Question: In a dataframe I have two columns with the information of when some football players make their debut.The columns are called 'Debut' and 'Debut Deportivo'. I have to create a function to create a new column with the YYYY year information of both columns keeping the Nan values from both when applied. Let me show and example:
With the code I have wrote until now, I am able to get the value from one column a put it in the new one, but I've never reach the form to combine both.
The result should be something like this:
| Debut | Debut Deportivo | fecha_debut |
| ----- | --------------- | ----------- |
| 27 de mayo de 2006 | 2006(UD Vecindario) | 2006 |
| 21 de agosto de 2010 | 11 de agosto de 2010(Portuguesa) | 2010 |
| 21 de agosto de 2010 | NaN | 2010 |
| NaN | NaN | NaN |
Can you help me to get this code right please
'''
df_4['Debut deportivo'].fillna('0000',inplace=True)
df_4['Debut'].fillna('0000', inplace=True)
def find_year(x):
ano = re.search('\d{4}', x)
return int(ano.group(0)) if ano else 0
df_4['fecha_debut'] = df_4['Debut'].map(find_year)
df_4['fecha_debut'] = df_4 ['Debut deportivo'].apply(lambda x: np.nan if x.find('2')==-1 else x[x.find('0')-1:x.find('(')])
df_4['club_debut'] = df_4 ['Debut deportivo'].apply(lambda x: np.nan if x.find ('(')==-1 else x[x.find('(')+1:x.find(')')])
df_4['fecha_debut'] = df_4['fecha_debut'].replace(0,np.nan)
# No modifiques las siguientes lineas
assert(isinstance(df, pd.DataFrame))
return df'''
'''
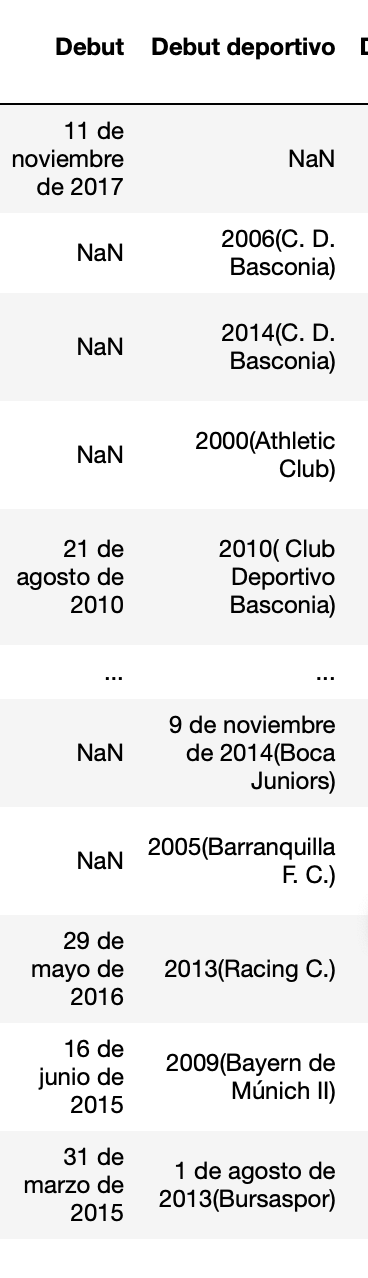
Answer: I suggest you use <URL>
'''
df['fecha_debut'] = df['Debut'].str.extract(r'(\d{4})').combine_first(df['Debut Deportivo'].str.extract(r'(\d{4})'))
print(df)
'''
'''
Debut Debut Deportivo fecha_debut
0 27 de mayo de 2006 2006(UD Vecindario) 2006
1 21 de agosto de 2010 11 de agosto de 2010(Portuguesa) 2010
2 21 de agosto de 2010 NaN 2010
3 NaN NaN NaN
'''
For more on how to work with strings in pandas see <URL>.
If you need the column to be numeric you could do:
'''
df['fecha_debut'] = pd.to_numeric(df['fecha_debut']).astype(pd.Int32Dtype())
'''
Note that because you have missing values in the column it cannot be of type int32. It can be either <URL>.